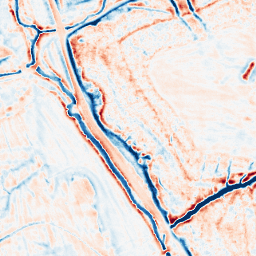
Category: edge_preserving
Decomposition family: bilateral
Decomposition parameters: d: 15
sigma_color: 75
sigma_space: 75
Upsampling method: sinc_blackman
Upsampling parameters: scale: 4
kernel_size: 8
Upsampling scale: 4